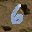
Label: 6